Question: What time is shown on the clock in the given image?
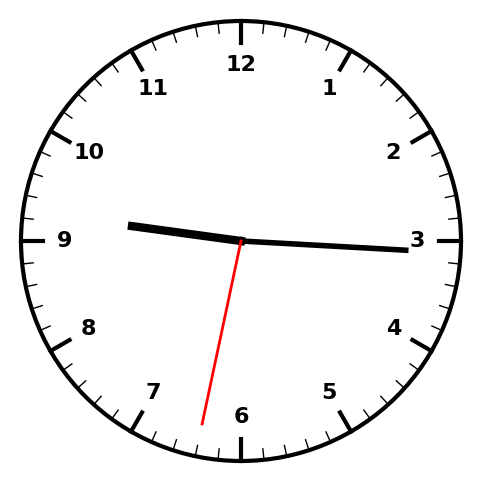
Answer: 09:15:32